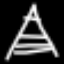
Label: The Eiffel Tower